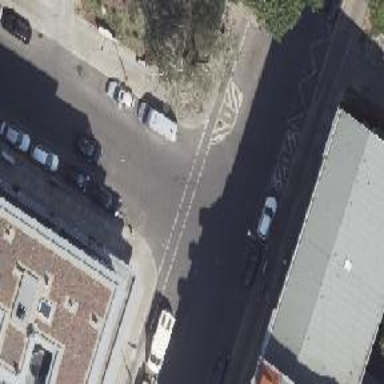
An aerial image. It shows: Unmarked crossing on the road.